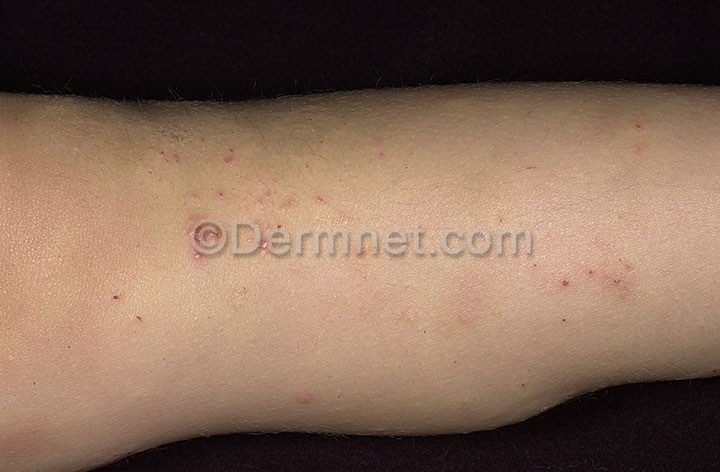
Disease: Atopic Dermatitis Photos